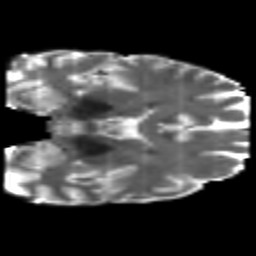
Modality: T2w
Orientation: coronal
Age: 35
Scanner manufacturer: philips
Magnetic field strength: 3 T
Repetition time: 8.6 s
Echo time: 0.127 s